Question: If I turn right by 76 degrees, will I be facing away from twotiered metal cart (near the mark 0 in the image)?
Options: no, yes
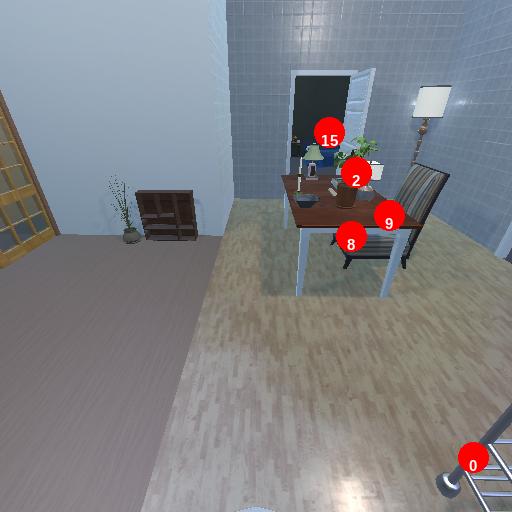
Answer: no